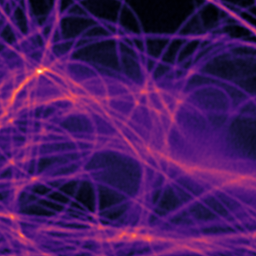
Label: Super-resolution Microtubules image